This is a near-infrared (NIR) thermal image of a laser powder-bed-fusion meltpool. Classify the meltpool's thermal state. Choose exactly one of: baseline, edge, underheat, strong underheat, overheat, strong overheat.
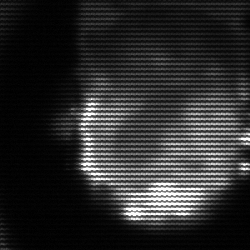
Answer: baseline